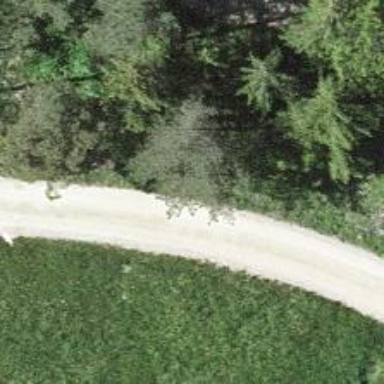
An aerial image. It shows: Unpaved track with grade2 tracktype.